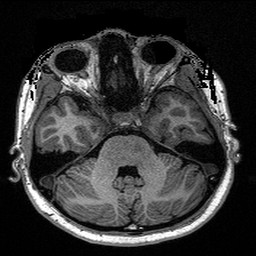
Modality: T1w
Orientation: coronal
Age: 21
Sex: female